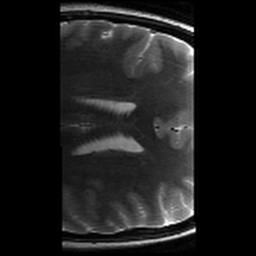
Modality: T2w
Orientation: axial
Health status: healthy
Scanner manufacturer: siemens
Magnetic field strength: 3 T
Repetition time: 8.02 s
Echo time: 0.08 s